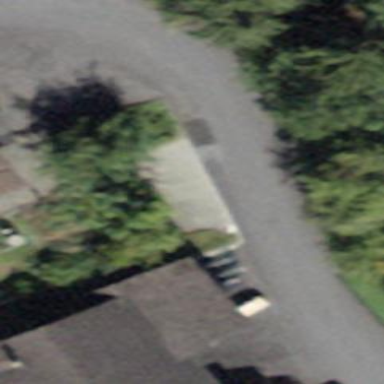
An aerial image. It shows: Garage building.